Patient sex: M
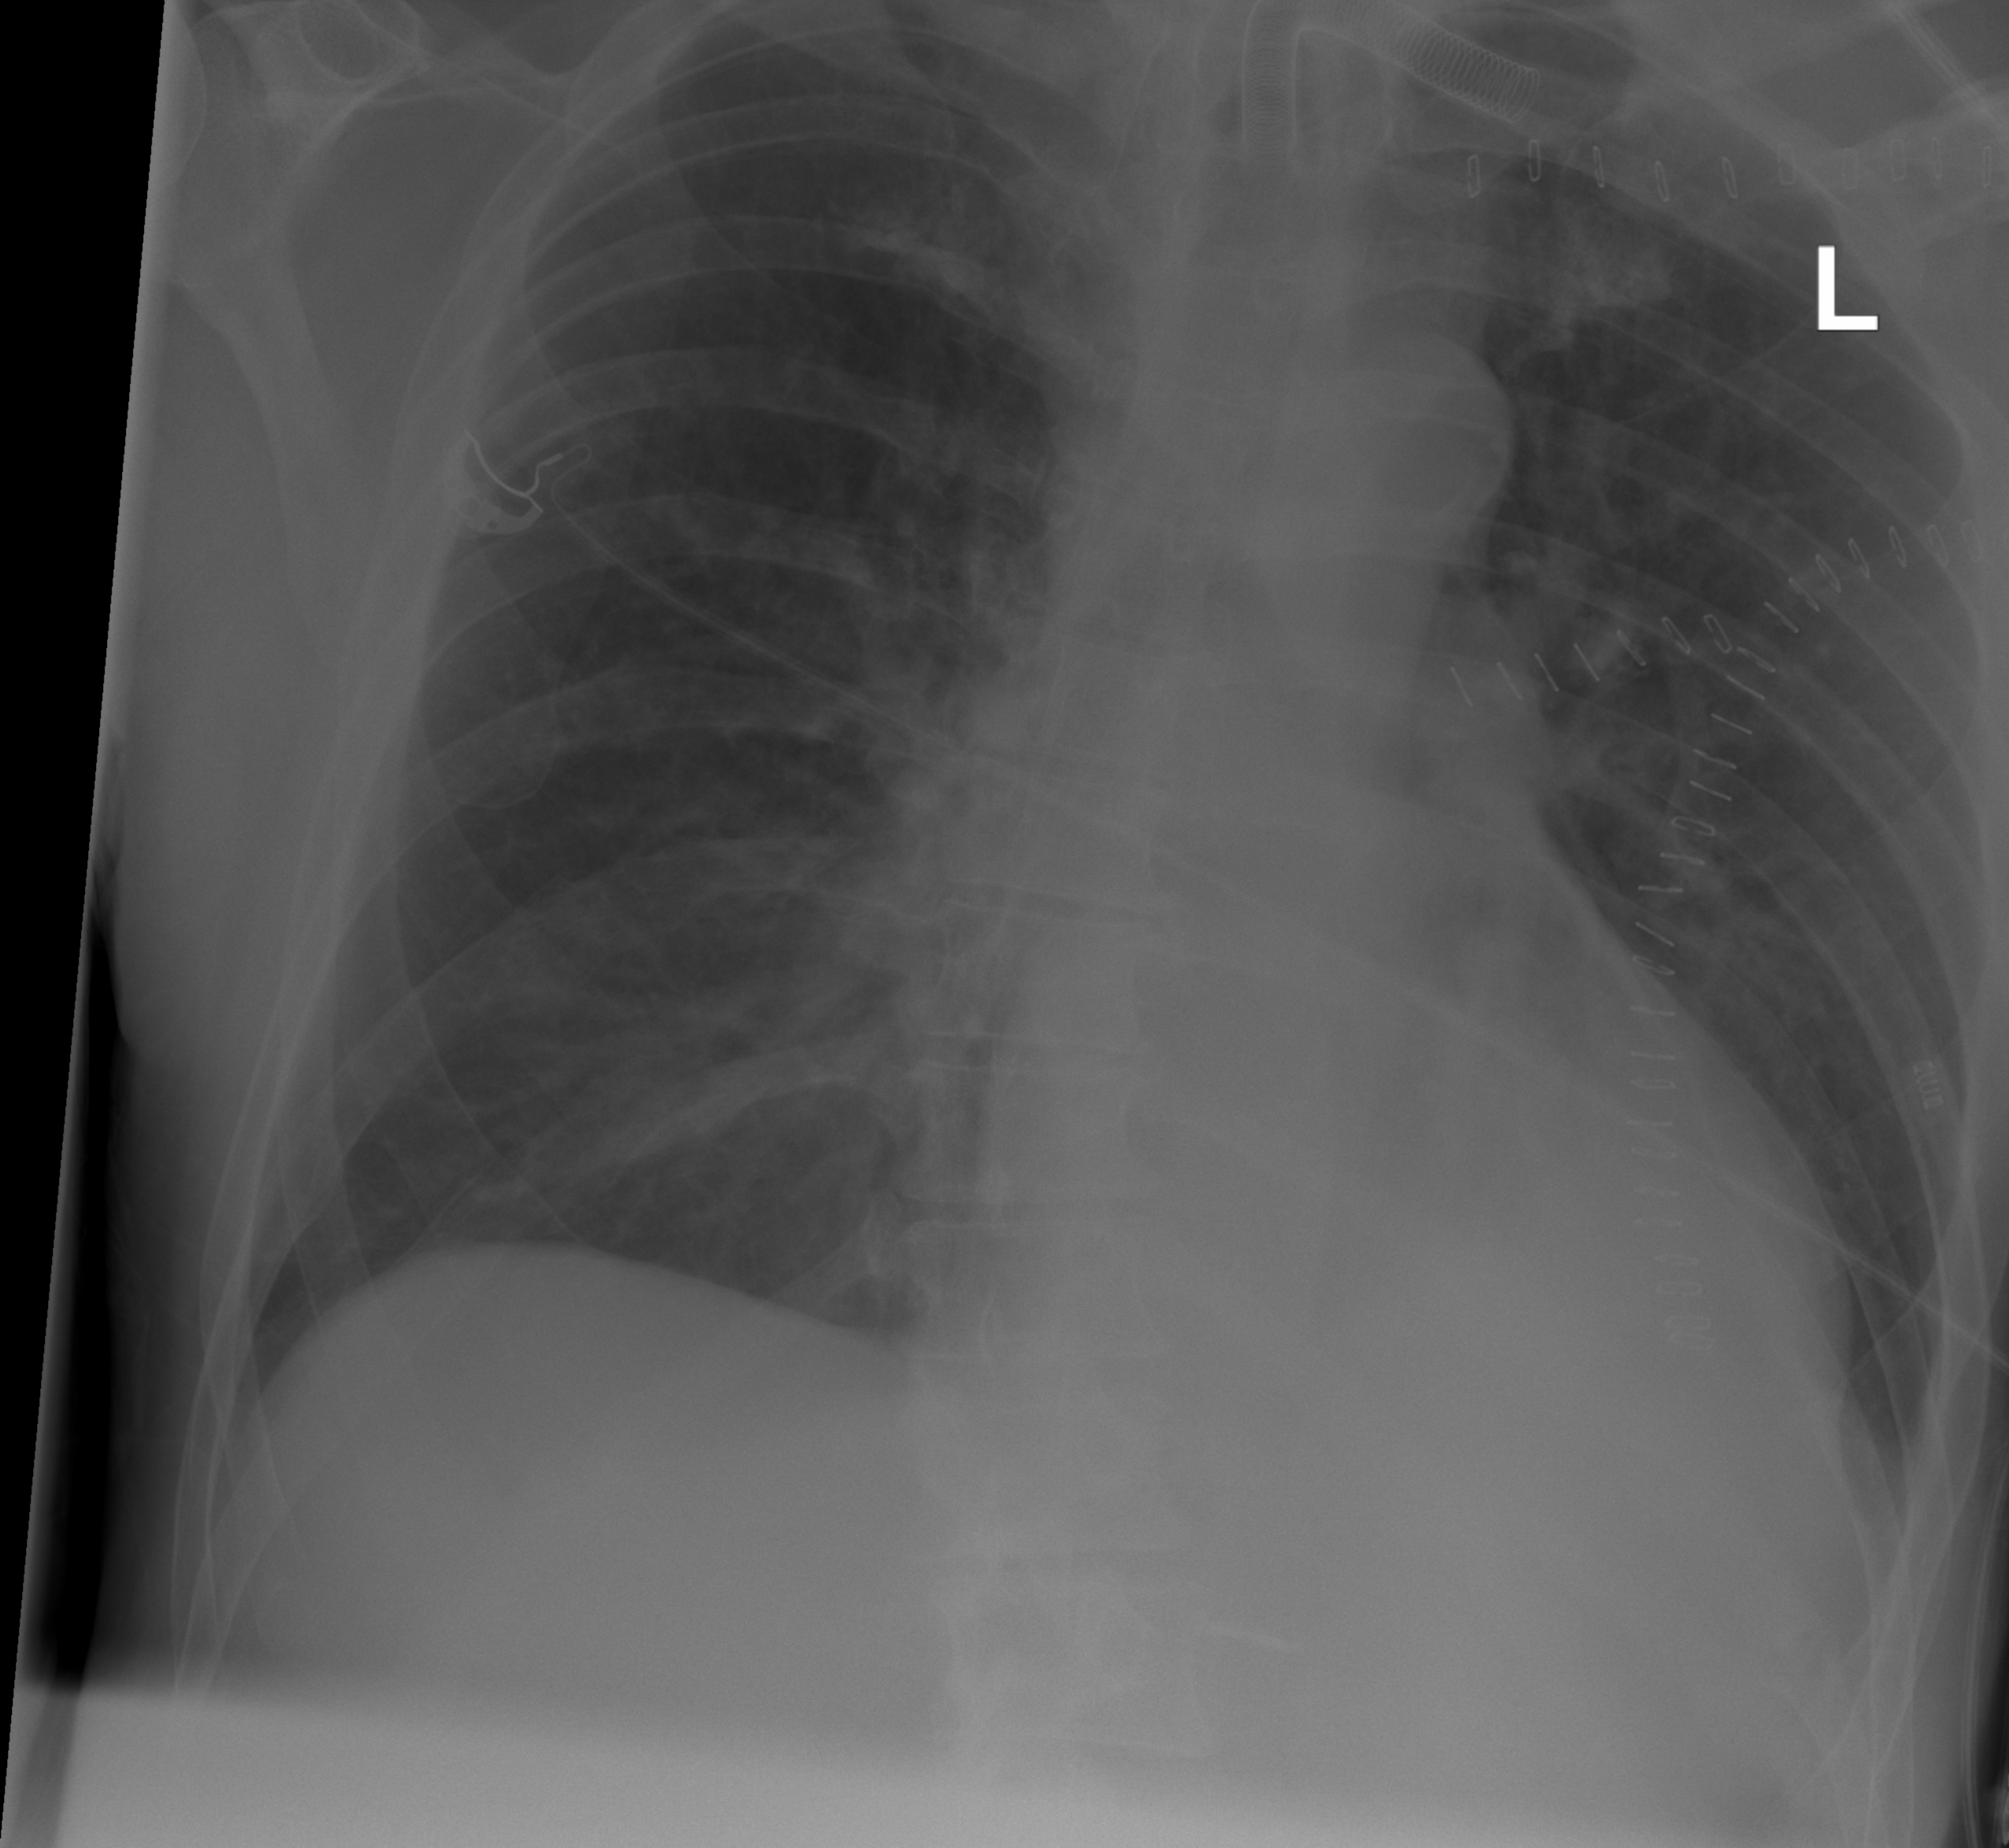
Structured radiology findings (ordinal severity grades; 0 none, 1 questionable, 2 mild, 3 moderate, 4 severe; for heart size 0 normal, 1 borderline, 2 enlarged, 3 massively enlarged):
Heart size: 2
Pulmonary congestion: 2
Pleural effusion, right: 0
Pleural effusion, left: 2
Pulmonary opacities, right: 0
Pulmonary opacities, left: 0
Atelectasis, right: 0
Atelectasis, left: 1